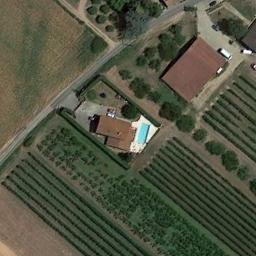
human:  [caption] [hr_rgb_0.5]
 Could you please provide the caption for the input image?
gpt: There are several houses among the lush woods .

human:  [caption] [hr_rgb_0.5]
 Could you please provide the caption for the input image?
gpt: Many trees are beside the sparse residential .

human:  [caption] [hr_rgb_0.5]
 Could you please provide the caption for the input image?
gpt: In a sparse residential area there are two orange houses and several green trees surrounded by farmland .

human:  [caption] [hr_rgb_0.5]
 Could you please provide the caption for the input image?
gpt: The sparse residential is on the bare land next to the farmland and a road .

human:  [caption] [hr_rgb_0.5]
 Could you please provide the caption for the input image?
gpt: A sparse residential area with two brown buildings beside the green farmlands .